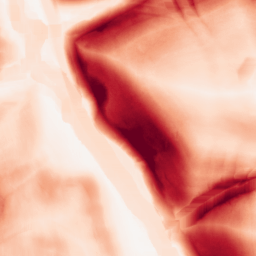
Category: morphological
Decomposition family: morphological_gradient
Decomposition parameters: size: 15
shape: square
Upsampling method: cubic_catmull_rom
Upsampling parameters: scale: 4
Upsampling scale: 4